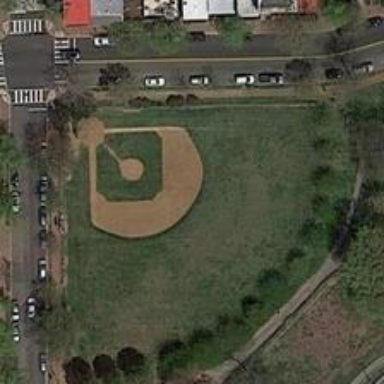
A baseball field with lush plants sits at the street corner .